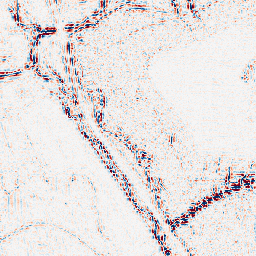
Category: wavelet
Decomposition family: wavelet_biorthogonal
Decomposition parameters: wavelet: bior2.4
level: 2
Upsampling method: quadratic
Upsampling parameters: scale: 8
Upsampling scale: 8